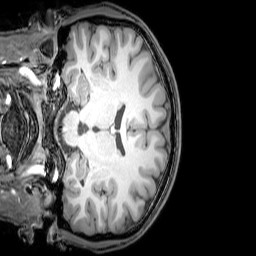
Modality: T1w
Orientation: coronal
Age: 22
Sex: male
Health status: healthy
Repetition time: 0.081 s
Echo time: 0.037 s